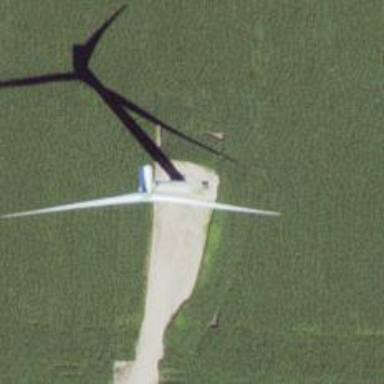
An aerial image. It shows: Wind generator powered by horizontal axis wind turbine.